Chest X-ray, PA view. Patient: 48 years old, sex M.
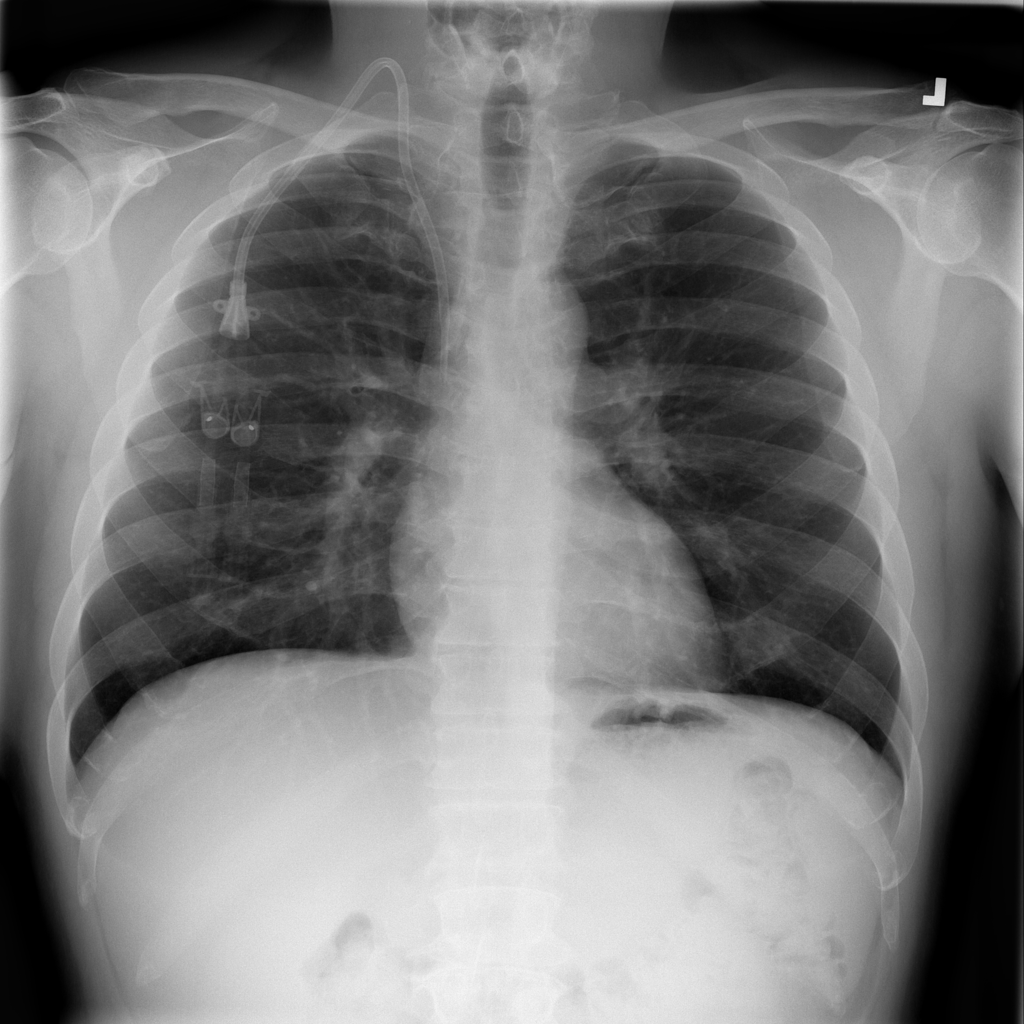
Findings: Infiltration